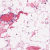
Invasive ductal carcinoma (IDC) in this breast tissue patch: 0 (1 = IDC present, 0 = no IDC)